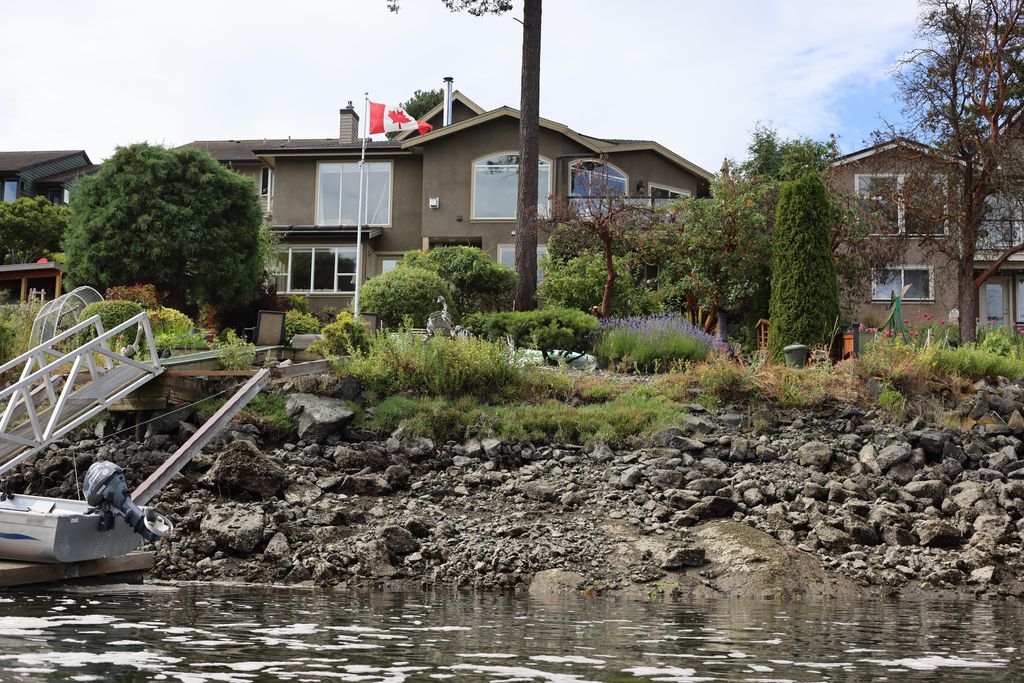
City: victoria